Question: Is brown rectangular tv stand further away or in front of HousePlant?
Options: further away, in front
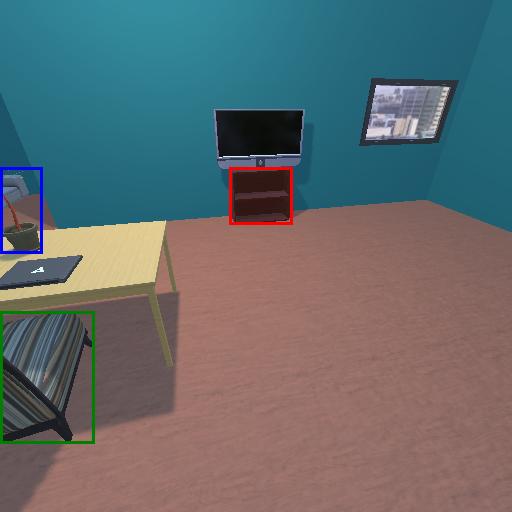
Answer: further away